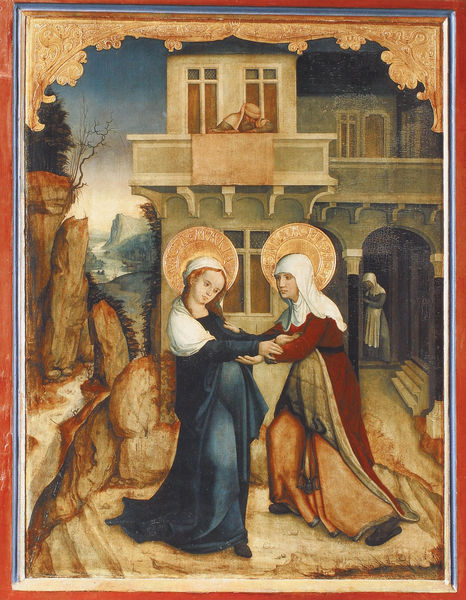
Titel: Lautenbach, Hochaltar der Wallfahrts- und Pfarrkirche St. Mariä Krönung
Künstler: Meister des Lautenbacher Hochaltares
Standort: Lautenbach, St. Maria Krönung (EU - D - BW)
Schlagwörter: baum, berg, blau, felsen, gemälde, himmel, mann, fluss, frauen, frau, kleid, säulen, gebäude, haus, rot, tuch, weg, architektur, bibel, kleidung, rahmen, stein, pfad, gold, mantel, garten, balkon, bogen, perspektive, zwei, schlucht, treppe, kopftuch, stufen, schwanger, tor, umarmen, buch, heiligenschein, nimbus, balu, elisabeth, heilige, maria, heimsuchung, josef, verkündigung, andrea, buchmalerei, codex, lndschaft